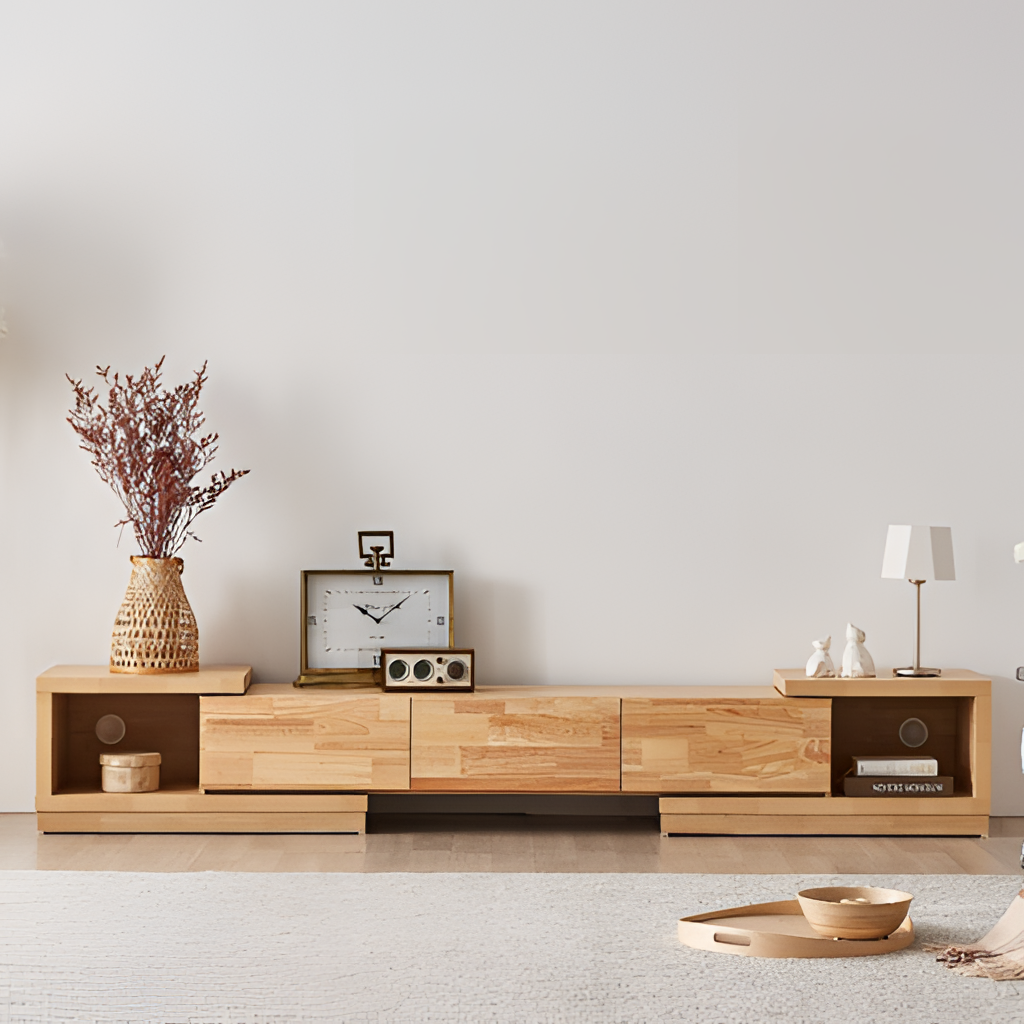
living room, wood media console, minimalist, wood flooring, with plank pattern, white paint wallpaper, with solid pattern